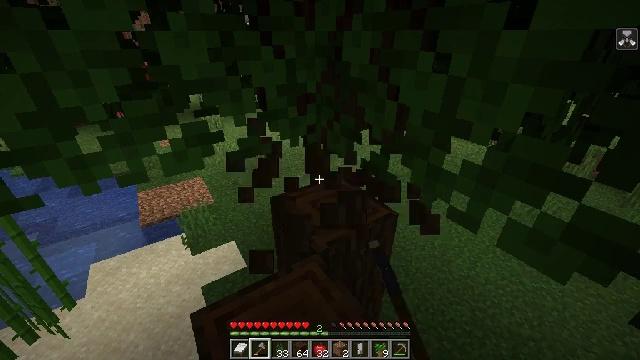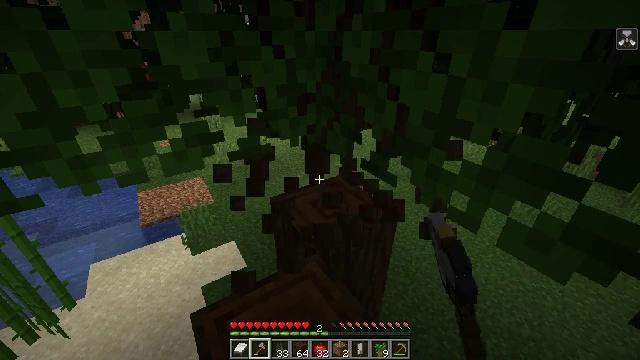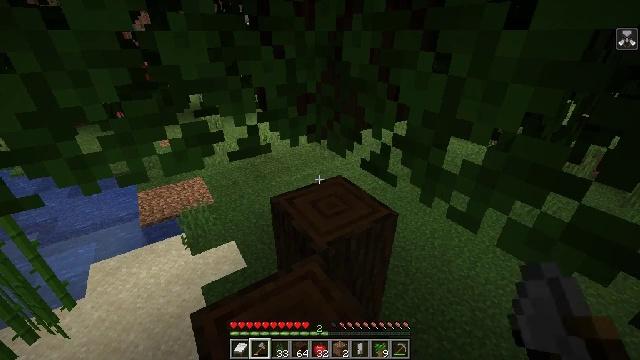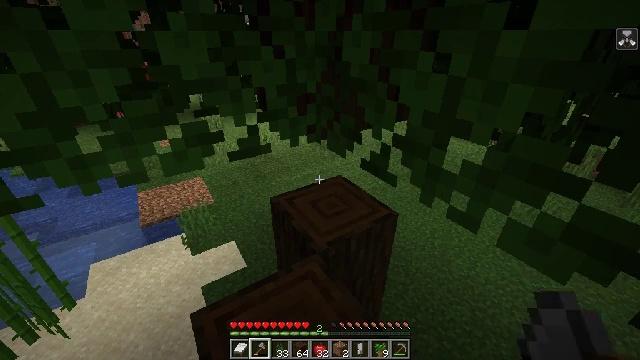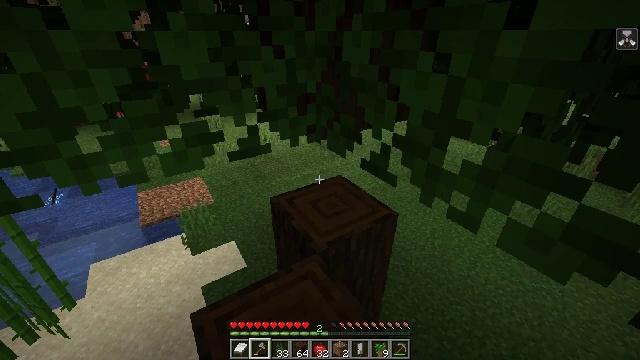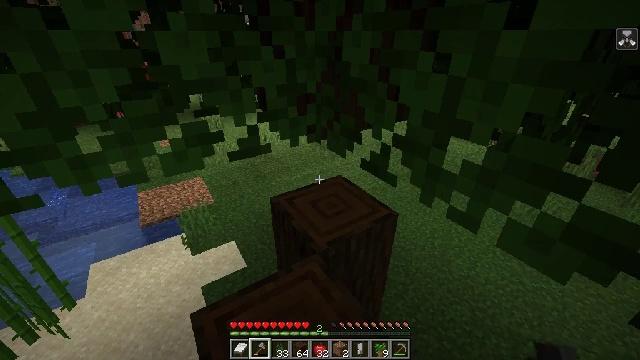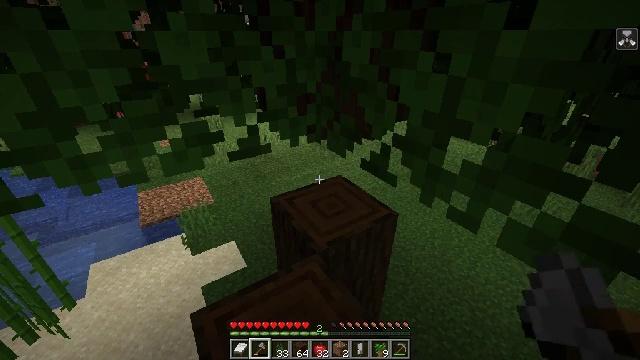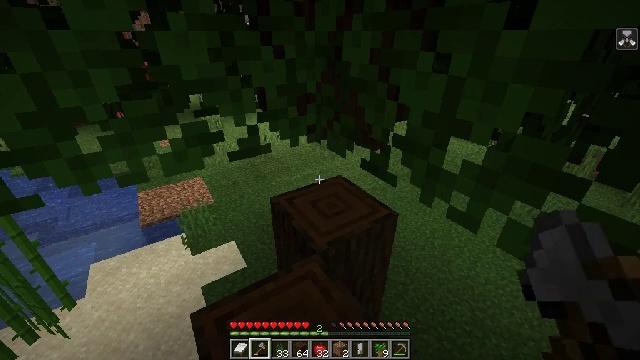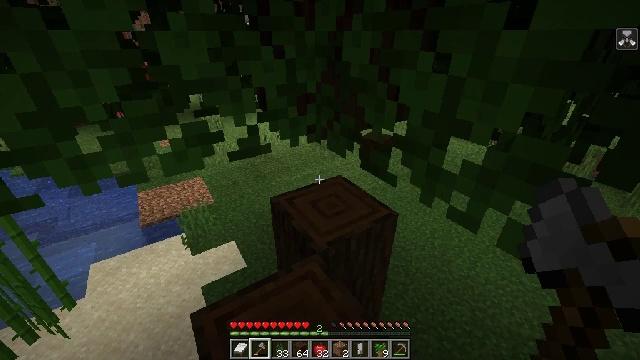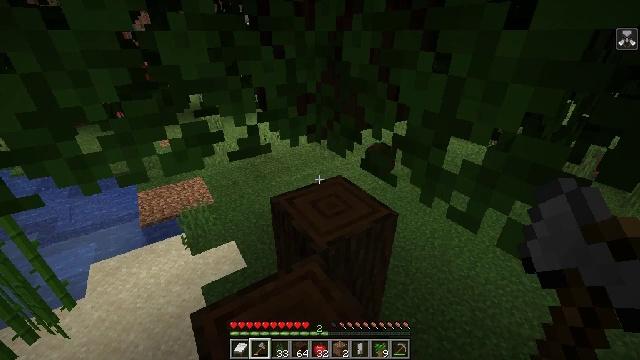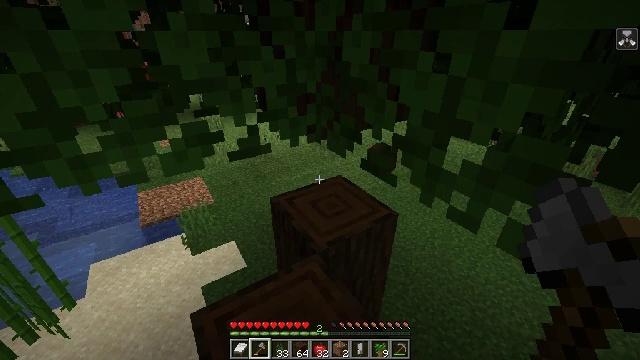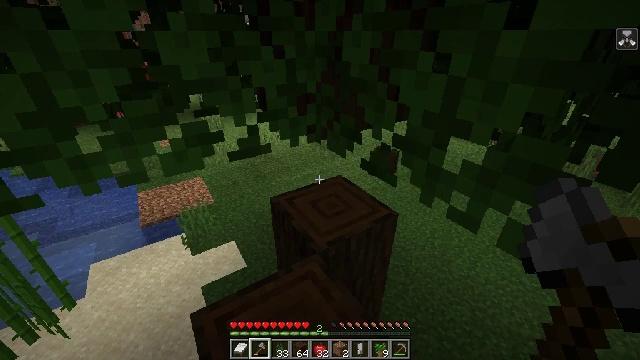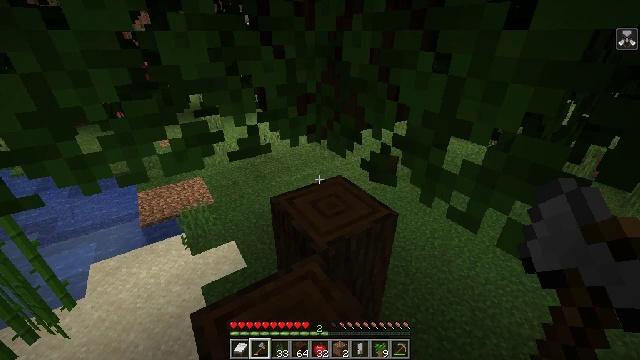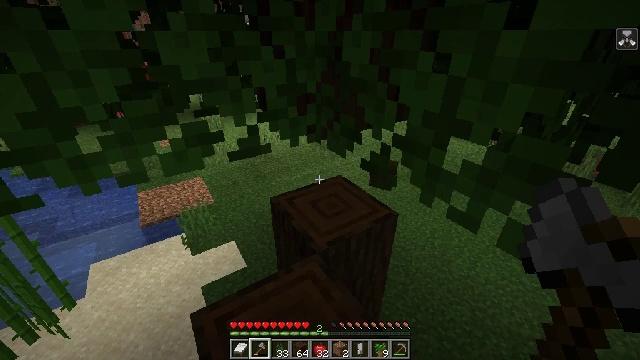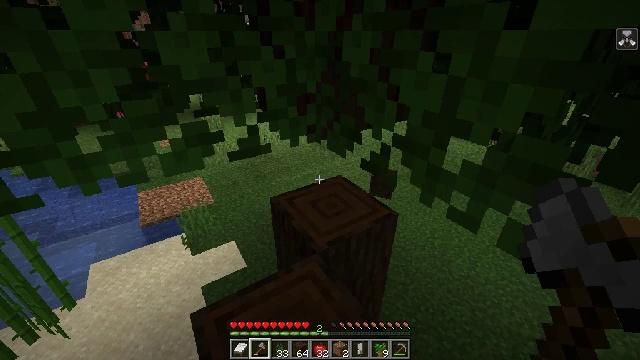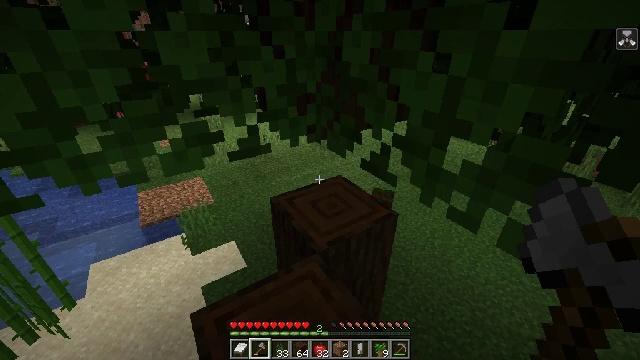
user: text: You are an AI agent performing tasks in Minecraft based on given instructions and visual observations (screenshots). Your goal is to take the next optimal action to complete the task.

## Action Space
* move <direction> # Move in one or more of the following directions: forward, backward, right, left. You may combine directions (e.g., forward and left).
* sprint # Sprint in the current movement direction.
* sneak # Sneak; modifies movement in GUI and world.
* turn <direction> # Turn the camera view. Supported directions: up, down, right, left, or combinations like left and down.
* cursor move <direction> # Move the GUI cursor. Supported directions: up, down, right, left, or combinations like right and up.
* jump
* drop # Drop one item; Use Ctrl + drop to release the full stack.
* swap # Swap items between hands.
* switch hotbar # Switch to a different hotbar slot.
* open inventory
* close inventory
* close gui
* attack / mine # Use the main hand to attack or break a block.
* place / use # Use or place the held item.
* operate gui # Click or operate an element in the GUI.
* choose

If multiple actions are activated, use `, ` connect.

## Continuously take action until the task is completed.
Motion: motion action
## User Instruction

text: Gather dark oak leaves from the canopy.
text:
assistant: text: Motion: attack / mine
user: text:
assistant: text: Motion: attack / mine
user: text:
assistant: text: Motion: attack / mine
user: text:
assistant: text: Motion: attack / mine
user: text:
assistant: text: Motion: attack / mine
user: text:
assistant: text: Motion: attack / mine
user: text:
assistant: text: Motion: no_op
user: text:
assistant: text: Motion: no_op
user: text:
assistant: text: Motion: no_op
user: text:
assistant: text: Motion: no_op
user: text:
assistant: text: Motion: no_op
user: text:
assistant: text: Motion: no_op
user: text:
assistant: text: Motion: no_op
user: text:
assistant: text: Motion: no_op
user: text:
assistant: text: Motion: no_op
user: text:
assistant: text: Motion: no_op
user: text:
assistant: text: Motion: no_op
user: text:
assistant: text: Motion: no_op
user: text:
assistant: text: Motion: no_op
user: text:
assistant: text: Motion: no_op
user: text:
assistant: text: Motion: no_op
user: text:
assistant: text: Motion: no_op
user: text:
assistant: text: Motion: no_op
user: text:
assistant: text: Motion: no_op
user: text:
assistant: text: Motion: no_op
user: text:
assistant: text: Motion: no_op
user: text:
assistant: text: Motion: no_op
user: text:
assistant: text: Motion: no_op
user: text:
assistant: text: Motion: no_op
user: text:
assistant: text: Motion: no_op